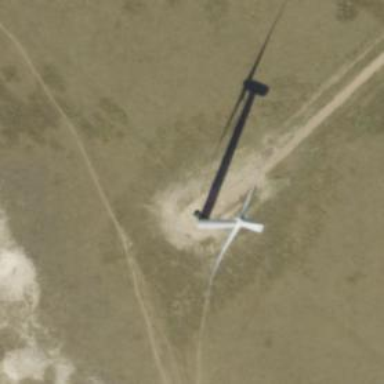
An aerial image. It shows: Wind generator using wind turbines of horizontal axis.